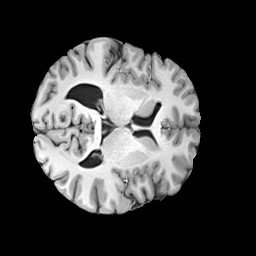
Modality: T1w
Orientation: axial
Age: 21
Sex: female
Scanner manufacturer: siemens
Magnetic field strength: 3 T
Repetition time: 2 s
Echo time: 0.0024 s